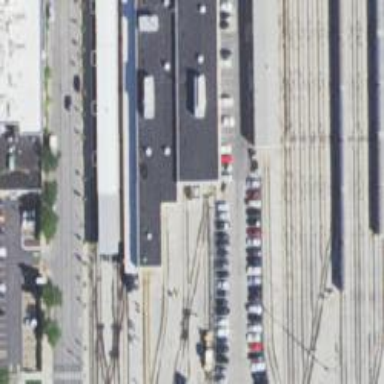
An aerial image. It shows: Building passage tunnel with electrified rail passing through service yard.